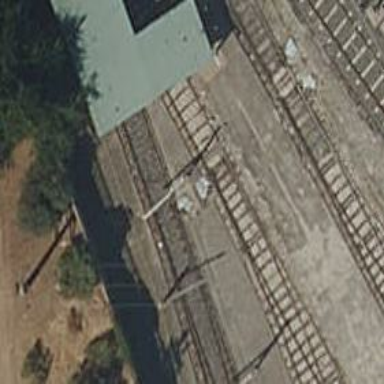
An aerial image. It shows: Railway switch.